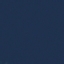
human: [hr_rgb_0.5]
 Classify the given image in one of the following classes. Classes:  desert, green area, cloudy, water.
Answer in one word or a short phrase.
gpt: water